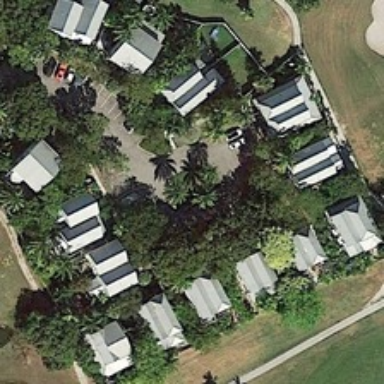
Many buildings and many green trees are in a medium residential area .